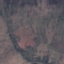
Land use / land cover: HerbaceousVegetation